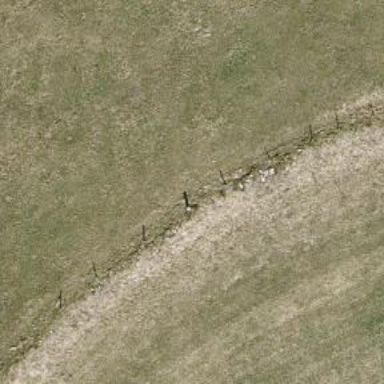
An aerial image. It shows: Wall is shown in the image.